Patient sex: M
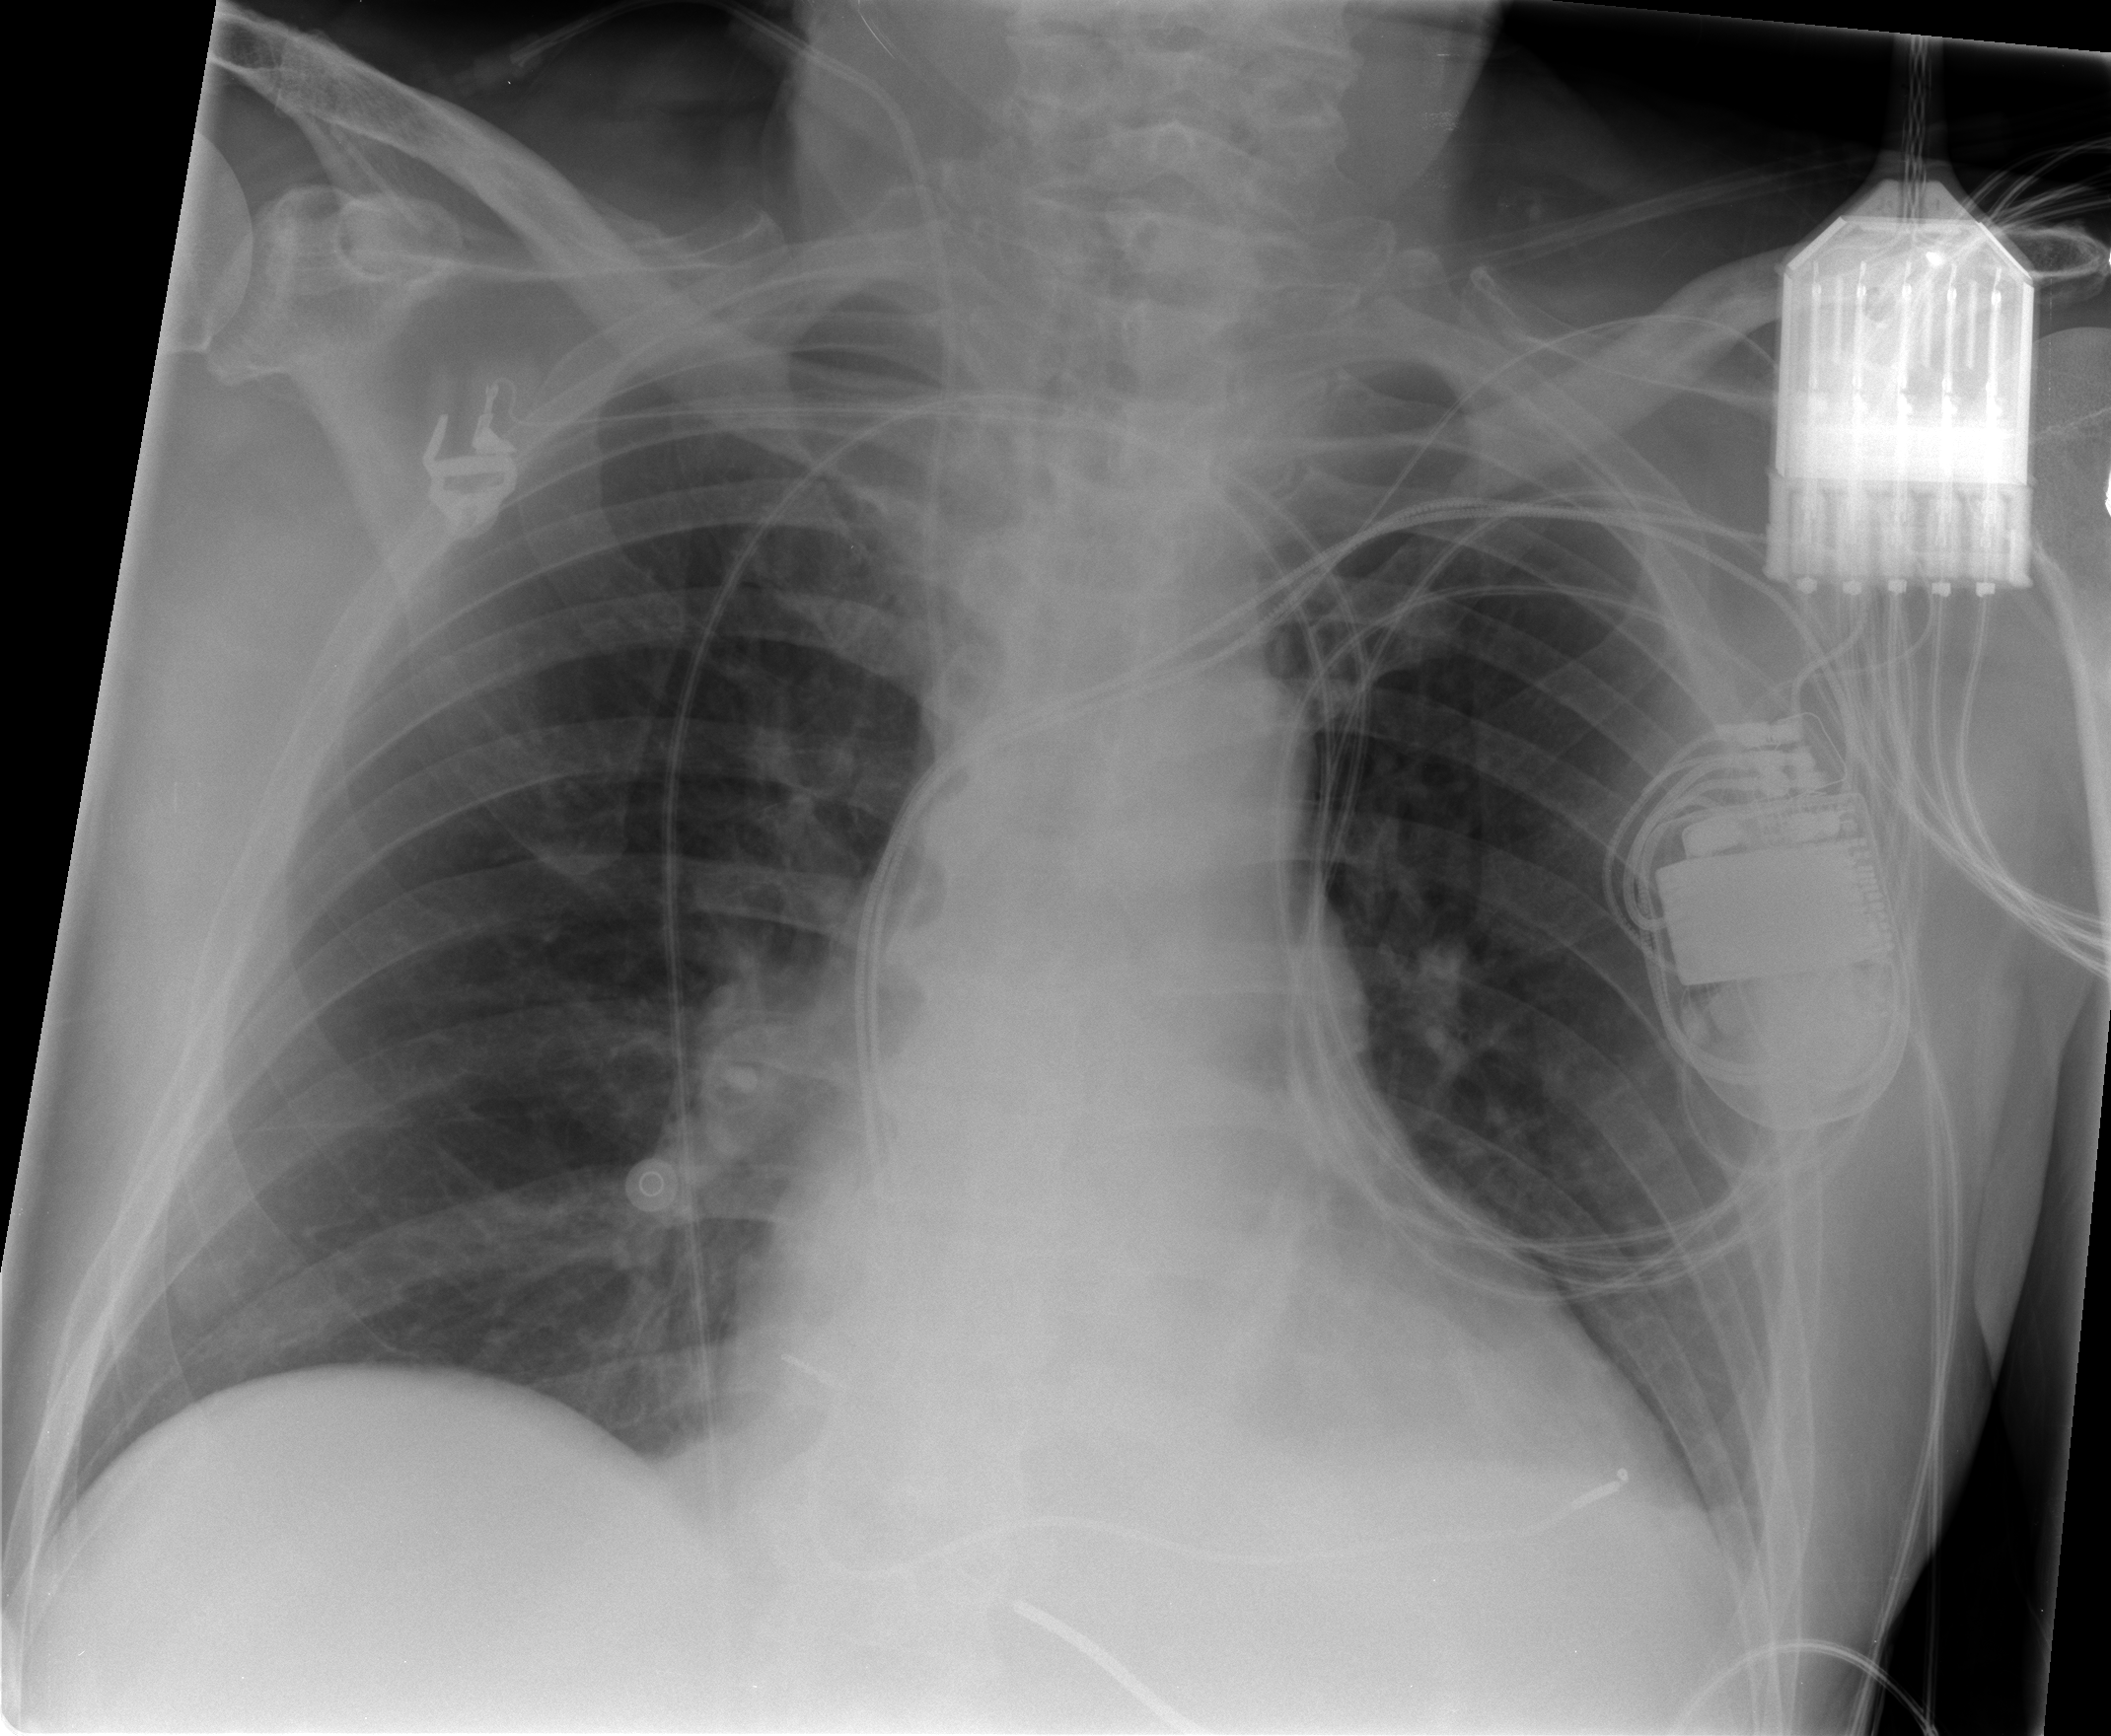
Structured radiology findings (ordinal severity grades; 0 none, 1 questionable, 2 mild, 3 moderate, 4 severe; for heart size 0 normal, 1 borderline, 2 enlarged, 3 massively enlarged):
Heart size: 2
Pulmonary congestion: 0
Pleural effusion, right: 0
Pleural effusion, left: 2
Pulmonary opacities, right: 0
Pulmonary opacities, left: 0
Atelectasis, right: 0
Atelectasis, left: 2